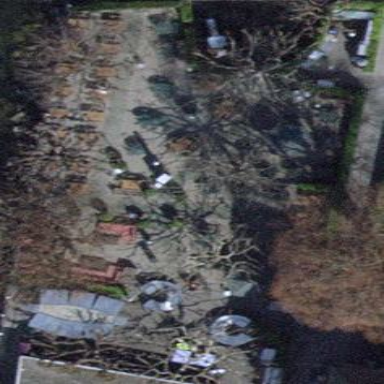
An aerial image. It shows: Outdoor seating area for leisure land.